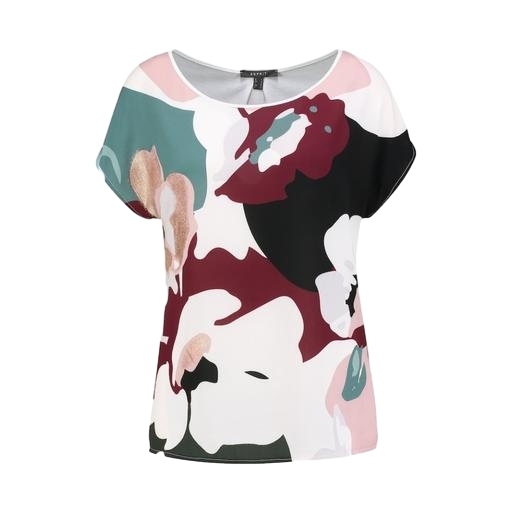
multicolor floral-print t-shirt only macy, red plus size printed t-shirt only macy, multicolor camouflage print t-shirt, white background